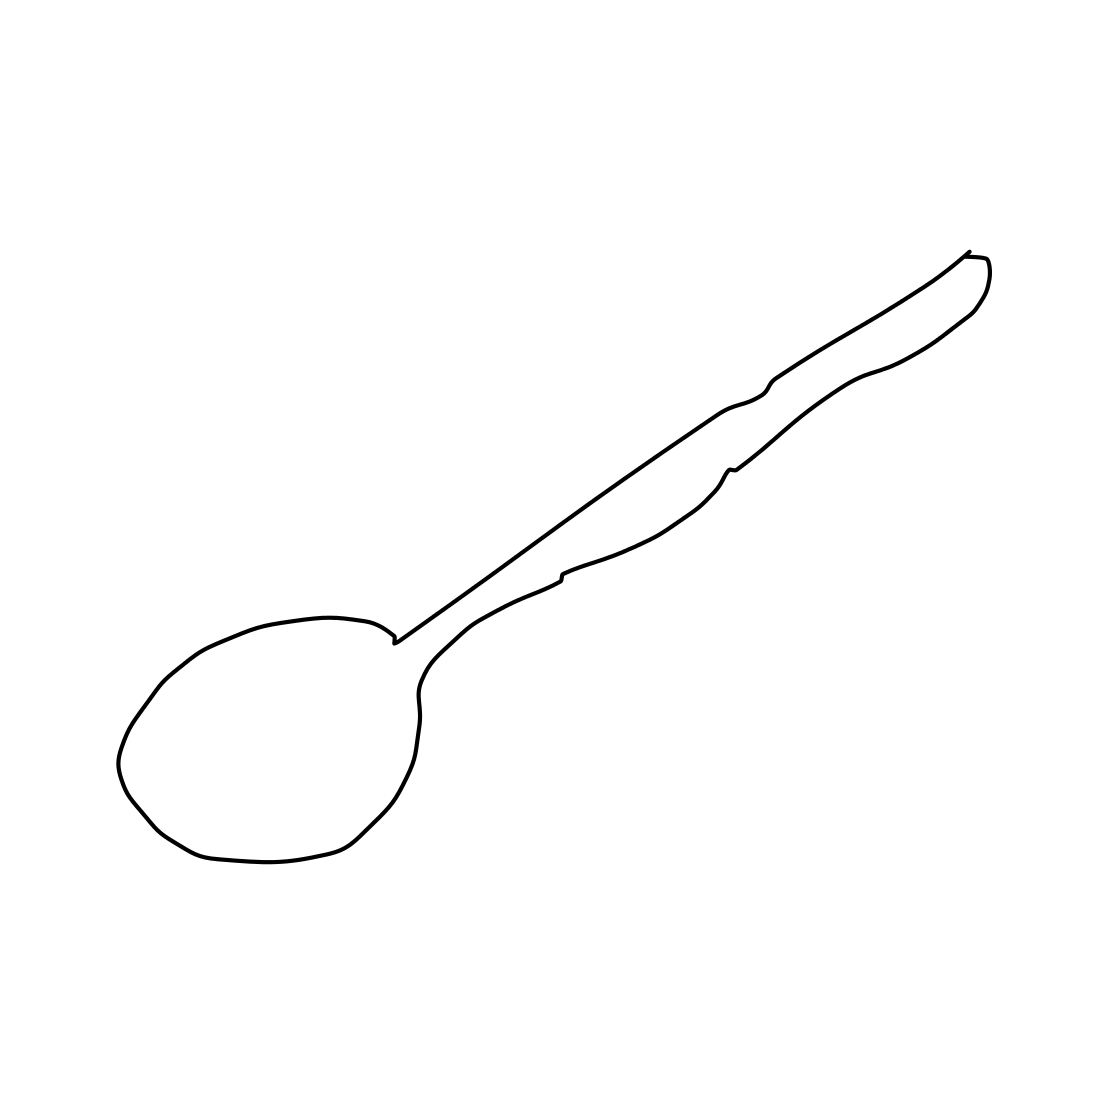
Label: spoon